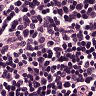
Metastatic tissue present: no